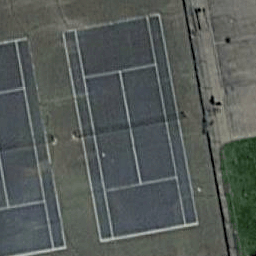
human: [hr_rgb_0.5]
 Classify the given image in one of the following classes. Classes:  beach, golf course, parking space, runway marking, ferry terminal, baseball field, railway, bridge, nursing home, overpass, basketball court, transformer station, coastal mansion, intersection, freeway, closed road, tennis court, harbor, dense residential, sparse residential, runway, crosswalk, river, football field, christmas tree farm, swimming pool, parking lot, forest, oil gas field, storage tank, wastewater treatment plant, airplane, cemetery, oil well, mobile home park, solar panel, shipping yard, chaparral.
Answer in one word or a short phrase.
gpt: tennis court